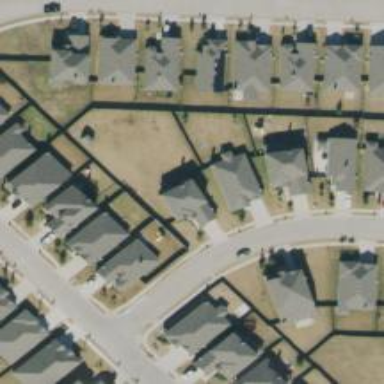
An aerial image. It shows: Residential road.